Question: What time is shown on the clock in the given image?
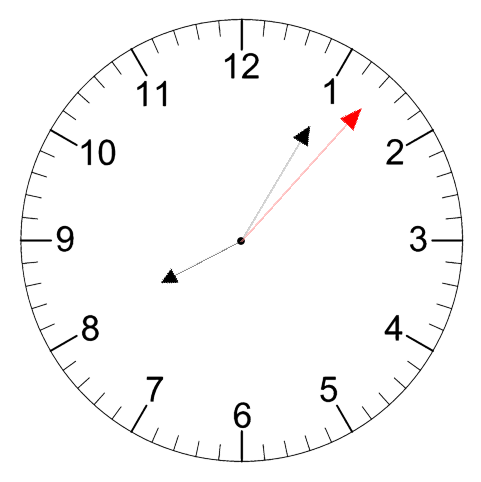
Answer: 08:05:07